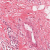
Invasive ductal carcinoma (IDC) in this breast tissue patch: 0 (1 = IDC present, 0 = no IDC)